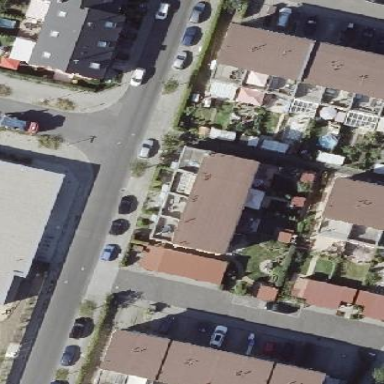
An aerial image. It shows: Terrace building.